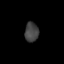
Tissue: lung
Cell type: Smooth muscle cells
Senescence score: 0.5783
Nuclear area (px): 265
Mean DAPI intensity: 65.543